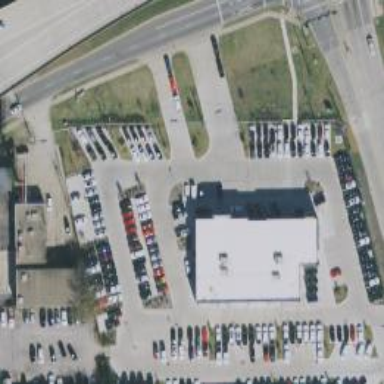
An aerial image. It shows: Building housing car shop.